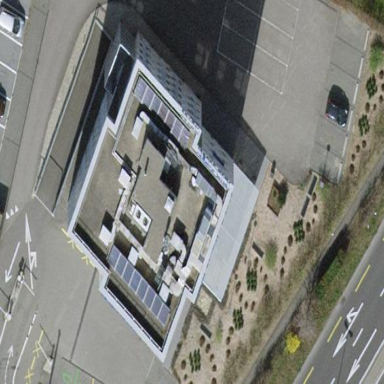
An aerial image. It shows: Hotel building.